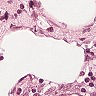
Metastatic tissue present: no